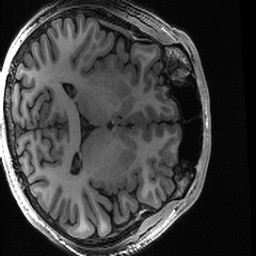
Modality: T1w
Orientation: axial